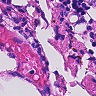
Metastatic tissue present: no